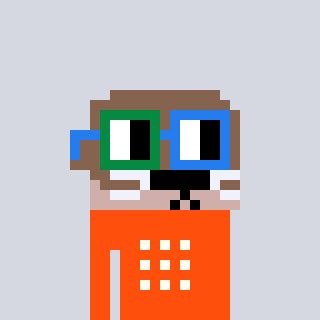
a pixel art character with square green and blue glasses, a otter-shaped head and a orange-colored body on a cool background